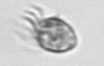
Label: Ciliophora